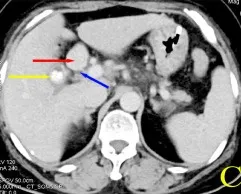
Preoperative abdominal CT imaging. (C) Delayed phase indicated persistent enhancement, and the degree of enhancement was basically the same as that in the arterial phase. Red arrows indicated the mass, yellow arrows showed the gallbladder and intracystic stones, and blue arrows implied the common bile duct. Preoperative abdominal MRI and MRCP imaging.
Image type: radiology (ct)